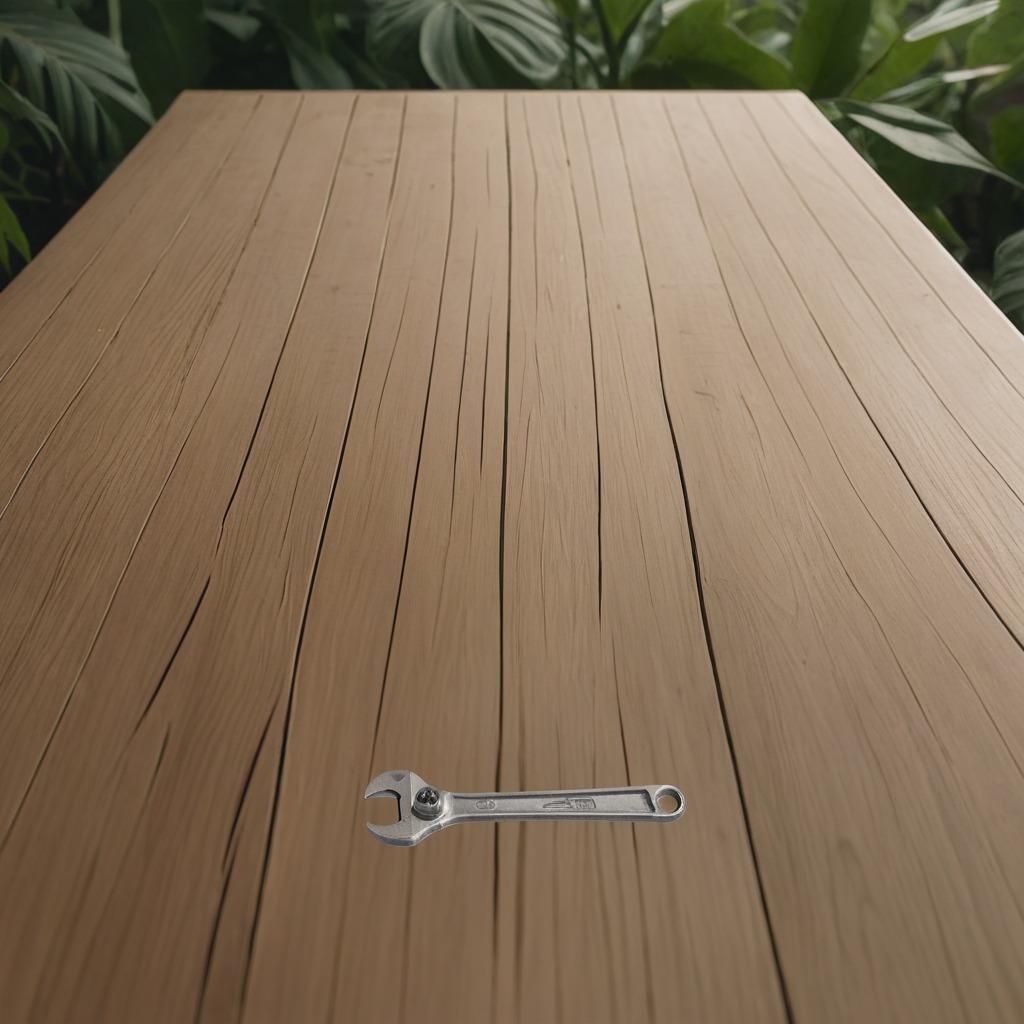
An wrench is lying on the wooden table.